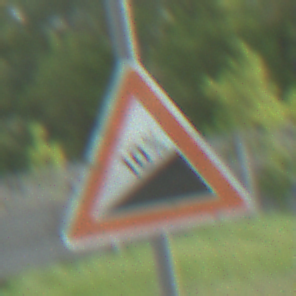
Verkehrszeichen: Steigung10
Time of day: MorningAfternoon
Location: Outdoor (Nature)
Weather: PartlyCloudy
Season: NotSpecified
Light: Natural